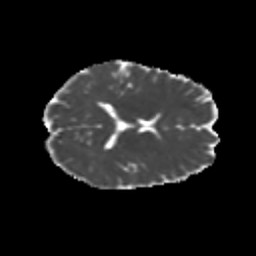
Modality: MD
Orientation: axial
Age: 27
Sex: female
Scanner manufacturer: siemens
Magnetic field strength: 3 T
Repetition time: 3.5 s
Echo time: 0.104 s